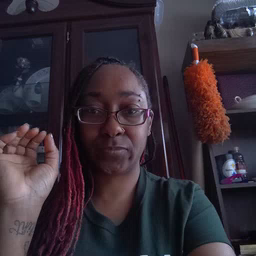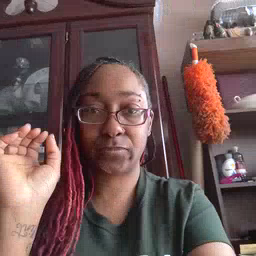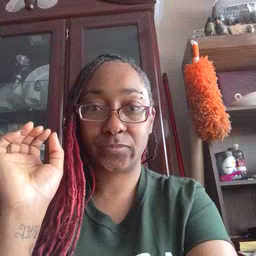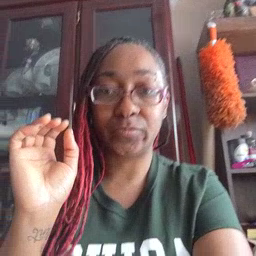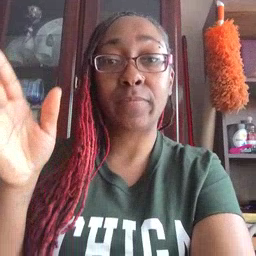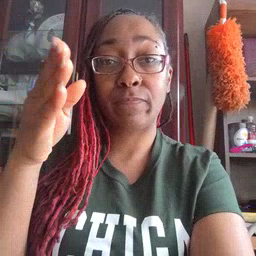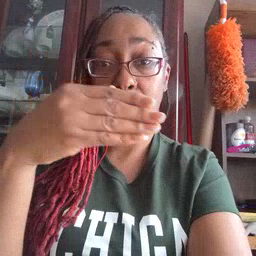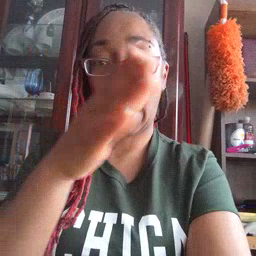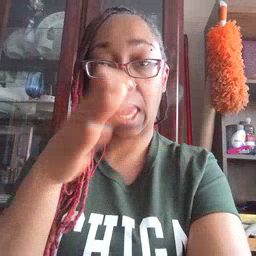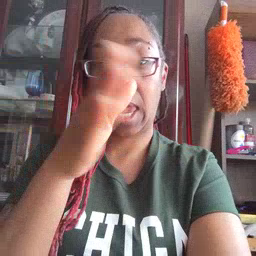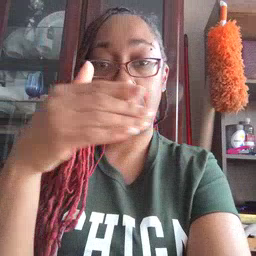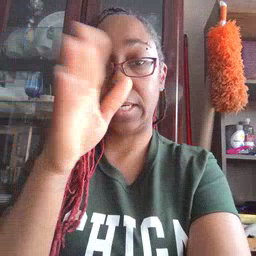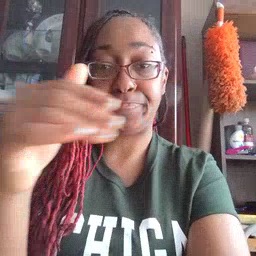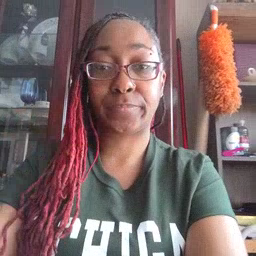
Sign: flag